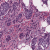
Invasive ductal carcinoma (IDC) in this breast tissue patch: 1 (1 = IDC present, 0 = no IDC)